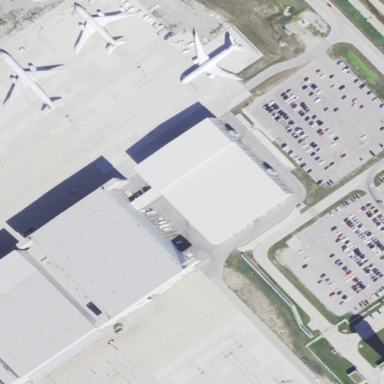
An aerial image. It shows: Hangar located at airport.